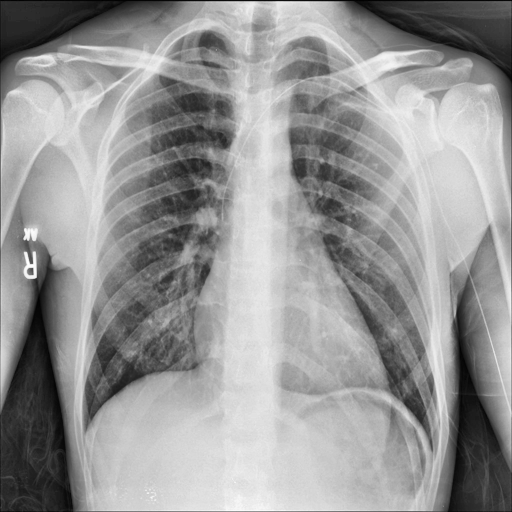
Finding: NORMAL